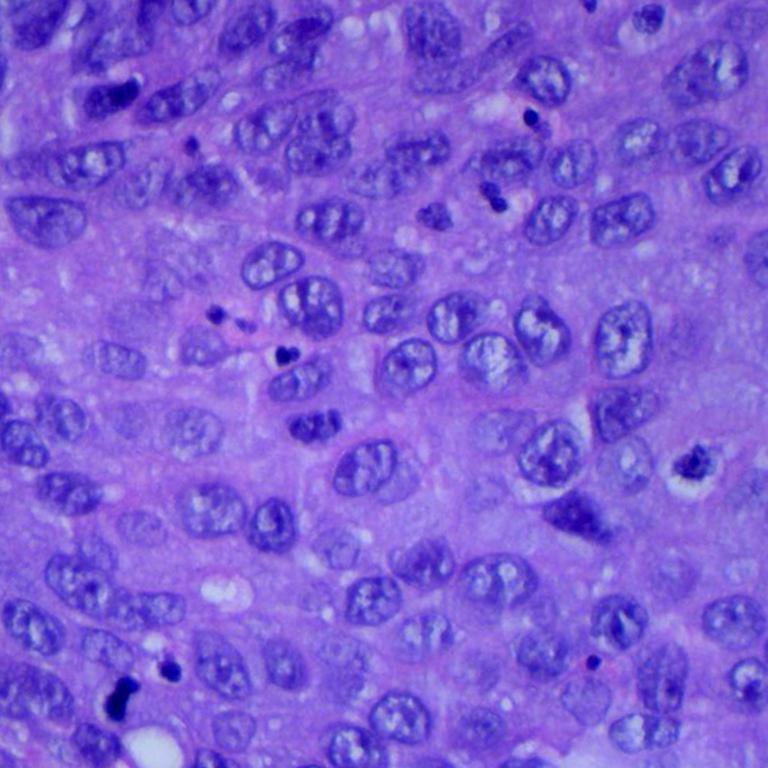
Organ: lung
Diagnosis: squamous carcinomas